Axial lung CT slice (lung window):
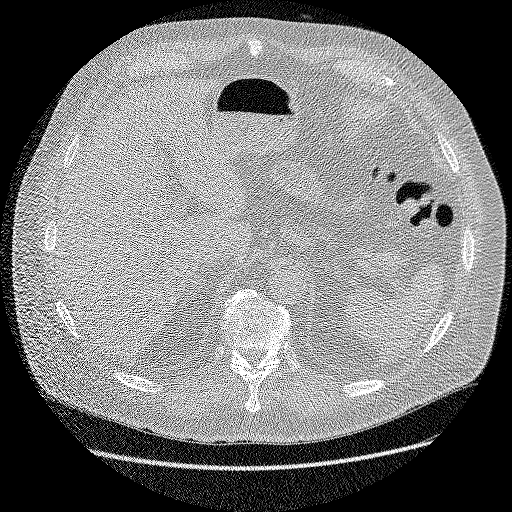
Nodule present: no